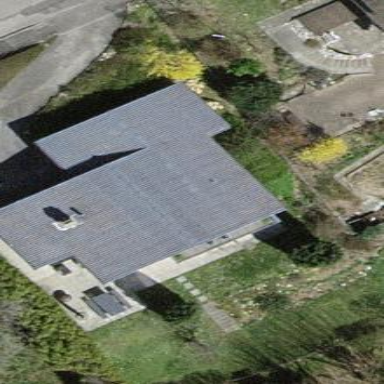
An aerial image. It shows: Detached building.